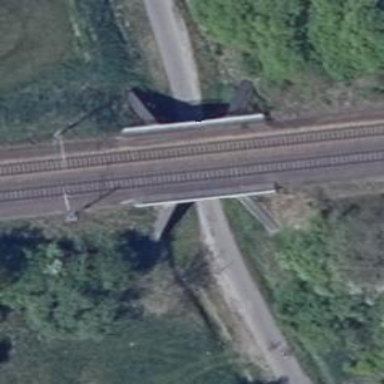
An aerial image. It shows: Bridge over railway with electrified contact lines.